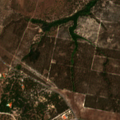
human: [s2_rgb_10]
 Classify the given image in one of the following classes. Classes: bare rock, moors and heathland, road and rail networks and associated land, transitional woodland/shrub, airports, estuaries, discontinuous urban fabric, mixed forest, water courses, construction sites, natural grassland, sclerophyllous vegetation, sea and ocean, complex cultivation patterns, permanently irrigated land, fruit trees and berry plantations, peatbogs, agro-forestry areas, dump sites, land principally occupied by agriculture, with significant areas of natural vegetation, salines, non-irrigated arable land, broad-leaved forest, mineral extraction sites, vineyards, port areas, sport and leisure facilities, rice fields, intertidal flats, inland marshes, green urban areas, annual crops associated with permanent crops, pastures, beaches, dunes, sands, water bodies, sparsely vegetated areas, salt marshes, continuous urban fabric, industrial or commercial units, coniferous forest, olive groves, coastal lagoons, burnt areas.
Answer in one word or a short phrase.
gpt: pastures, broad-leaved forest, mixed forest, transitional woodland/shrub